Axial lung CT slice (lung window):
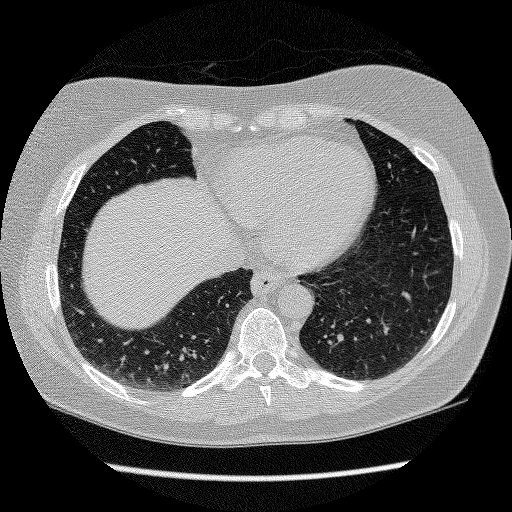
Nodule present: no